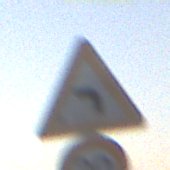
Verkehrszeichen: KurveLinks
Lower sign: Geschwindigkeit30
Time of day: SunriseSunset
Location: Outdoor (RoadRail)
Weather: PartlyCloudy
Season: NotSpecified
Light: Natural